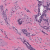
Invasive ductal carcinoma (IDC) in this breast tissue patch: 1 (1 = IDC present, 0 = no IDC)